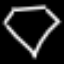
Label: diamond